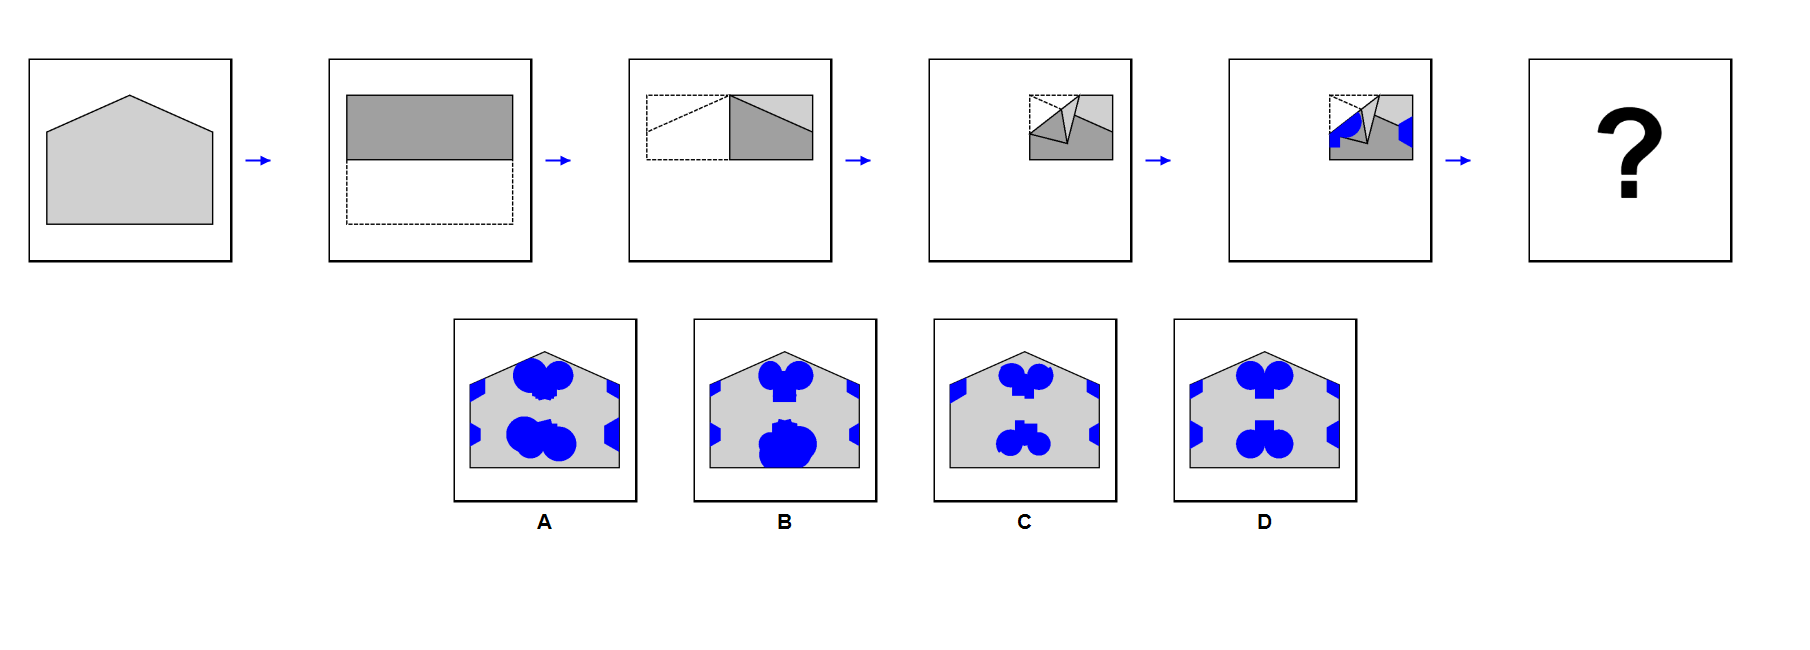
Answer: D